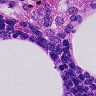
Metastatic tissue present: no